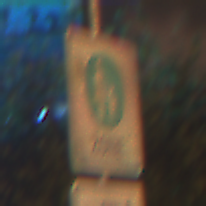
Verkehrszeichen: BeginnFussgaengerzone
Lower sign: MehrspurigeFahrzeugeFrei11
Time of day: Night
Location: Outdoor (Urban)
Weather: PartlyCloudy
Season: NotSpecified
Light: Artificial